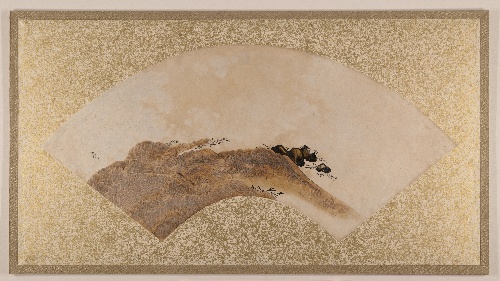
Artist: Shibata Zeshin
Artist bio: Japanese, 1807–1891
Date: late 19th century
Object type: Fan mounted as an album leaf
Classification: Paintings
Medium: Fan painting mounted as album leaf; tempera on paper
Culture: Japan
Period: Meiji period (1868–1912)
Dimensions: Overall: 13 x 23 5/8 in. (33 x 60 cm)
Image: 7 1/2 x 20 5/8 in. (19.1 x 52.4 cm)
Department: Asian Art
Credit line: Purchase, Gifts, Bequests, and Funds from various donors, by exchange, 1952
Accession year: 1952
Repository: Metropolitan Museum of Art, New York, NY
Tags: Waves|Landscapes